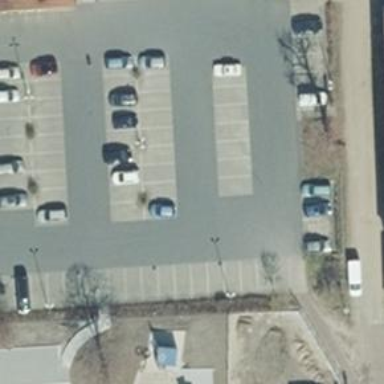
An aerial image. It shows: Parking aisle designated as service road.